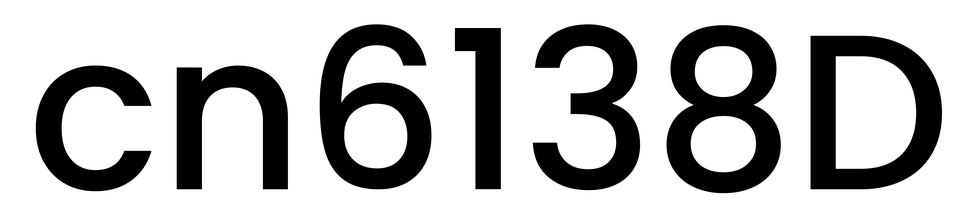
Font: Poppins-Medium